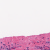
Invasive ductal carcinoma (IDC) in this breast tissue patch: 0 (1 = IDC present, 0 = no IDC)